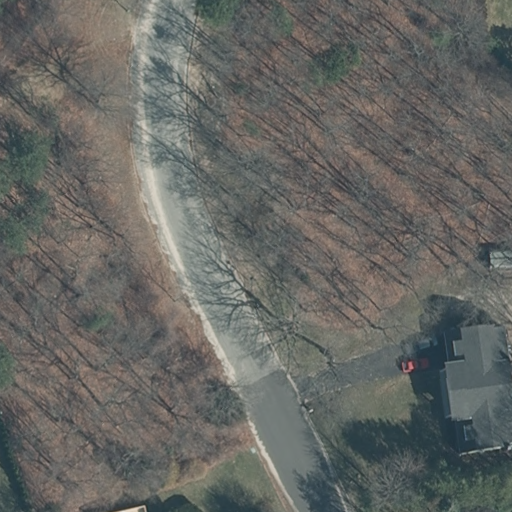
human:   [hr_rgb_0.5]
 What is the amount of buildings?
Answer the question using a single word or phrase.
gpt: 2

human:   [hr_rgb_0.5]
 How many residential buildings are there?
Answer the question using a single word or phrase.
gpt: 2

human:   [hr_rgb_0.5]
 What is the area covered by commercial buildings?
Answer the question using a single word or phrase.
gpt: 0m2

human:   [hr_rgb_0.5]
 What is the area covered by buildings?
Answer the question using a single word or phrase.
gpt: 550m2

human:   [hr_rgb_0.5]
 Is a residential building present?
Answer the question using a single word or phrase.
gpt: yes

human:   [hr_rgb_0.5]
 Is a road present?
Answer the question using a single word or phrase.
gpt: yes

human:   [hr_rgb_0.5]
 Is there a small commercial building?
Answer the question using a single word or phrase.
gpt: no

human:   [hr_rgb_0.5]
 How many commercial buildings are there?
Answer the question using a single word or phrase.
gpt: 0

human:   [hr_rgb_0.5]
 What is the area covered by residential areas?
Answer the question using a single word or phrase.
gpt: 18626m2

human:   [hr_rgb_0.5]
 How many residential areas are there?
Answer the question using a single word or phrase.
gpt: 2

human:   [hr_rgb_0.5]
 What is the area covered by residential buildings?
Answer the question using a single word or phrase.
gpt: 550m2

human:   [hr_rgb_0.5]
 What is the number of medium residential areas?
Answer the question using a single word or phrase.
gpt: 0

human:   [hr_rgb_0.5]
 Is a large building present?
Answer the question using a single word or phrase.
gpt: no

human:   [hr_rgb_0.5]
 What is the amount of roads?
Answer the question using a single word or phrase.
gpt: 1

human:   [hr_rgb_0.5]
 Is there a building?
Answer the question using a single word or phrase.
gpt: yes

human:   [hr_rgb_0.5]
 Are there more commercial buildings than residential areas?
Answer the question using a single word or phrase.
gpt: no

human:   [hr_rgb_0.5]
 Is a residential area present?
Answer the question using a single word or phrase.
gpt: yes

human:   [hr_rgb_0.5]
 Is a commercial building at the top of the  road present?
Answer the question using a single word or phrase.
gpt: no

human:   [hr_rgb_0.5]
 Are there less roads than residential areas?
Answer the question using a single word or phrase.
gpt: yes

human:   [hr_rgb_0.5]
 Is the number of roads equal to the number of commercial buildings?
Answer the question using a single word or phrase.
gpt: no

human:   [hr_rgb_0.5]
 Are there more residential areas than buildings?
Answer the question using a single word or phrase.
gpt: no

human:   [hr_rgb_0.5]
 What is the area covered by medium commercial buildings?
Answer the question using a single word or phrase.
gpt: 0m2

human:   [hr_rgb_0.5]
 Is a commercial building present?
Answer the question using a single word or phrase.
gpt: no

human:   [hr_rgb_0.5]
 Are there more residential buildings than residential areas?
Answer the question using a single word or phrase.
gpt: no

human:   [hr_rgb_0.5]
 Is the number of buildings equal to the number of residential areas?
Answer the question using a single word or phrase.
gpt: yes

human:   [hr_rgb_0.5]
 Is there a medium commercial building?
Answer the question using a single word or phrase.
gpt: no

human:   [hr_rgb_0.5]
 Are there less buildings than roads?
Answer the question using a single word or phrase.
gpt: no

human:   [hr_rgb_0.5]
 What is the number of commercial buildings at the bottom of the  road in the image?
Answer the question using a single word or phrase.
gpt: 0

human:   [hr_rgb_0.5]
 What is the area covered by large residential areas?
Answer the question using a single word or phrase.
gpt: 18626m2

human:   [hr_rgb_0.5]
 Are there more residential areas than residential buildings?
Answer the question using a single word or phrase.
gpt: no

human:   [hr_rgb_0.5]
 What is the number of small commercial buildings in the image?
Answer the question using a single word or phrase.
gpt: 0

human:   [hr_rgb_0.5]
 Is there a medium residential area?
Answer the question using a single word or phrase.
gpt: no

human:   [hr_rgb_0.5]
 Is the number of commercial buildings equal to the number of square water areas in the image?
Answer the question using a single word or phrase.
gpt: yes

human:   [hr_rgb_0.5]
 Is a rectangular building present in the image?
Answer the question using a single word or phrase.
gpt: no

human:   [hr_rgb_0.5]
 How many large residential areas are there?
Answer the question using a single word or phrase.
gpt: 2

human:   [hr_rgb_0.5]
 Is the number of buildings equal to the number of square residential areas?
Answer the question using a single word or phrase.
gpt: no

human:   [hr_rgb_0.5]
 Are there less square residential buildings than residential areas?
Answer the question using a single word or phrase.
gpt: yes

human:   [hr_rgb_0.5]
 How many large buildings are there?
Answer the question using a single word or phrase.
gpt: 0

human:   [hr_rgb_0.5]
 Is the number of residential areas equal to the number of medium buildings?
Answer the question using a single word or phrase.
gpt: yes

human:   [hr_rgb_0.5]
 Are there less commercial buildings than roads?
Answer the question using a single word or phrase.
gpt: yes

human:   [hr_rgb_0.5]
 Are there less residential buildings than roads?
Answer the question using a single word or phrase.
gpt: no

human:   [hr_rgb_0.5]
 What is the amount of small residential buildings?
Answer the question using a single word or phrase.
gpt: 0

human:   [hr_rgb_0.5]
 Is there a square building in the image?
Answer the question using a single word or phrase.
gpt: no

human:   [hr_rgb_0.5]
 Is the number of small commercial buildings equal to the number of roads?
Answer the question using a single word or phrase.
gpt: no

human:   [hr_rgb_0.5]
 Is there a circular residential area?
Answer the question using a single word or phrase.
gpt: no

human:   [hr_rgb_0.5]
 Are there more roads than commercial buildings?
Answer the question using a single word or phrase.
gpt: yes

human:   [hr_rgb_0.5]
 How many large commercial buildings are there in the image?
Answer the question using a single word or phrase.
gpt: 0

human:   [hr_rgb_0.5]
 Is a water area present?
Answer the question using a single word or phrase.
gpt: no

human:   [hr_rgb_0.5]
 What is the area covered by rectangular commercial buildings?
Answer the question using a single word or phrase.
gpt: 0m2

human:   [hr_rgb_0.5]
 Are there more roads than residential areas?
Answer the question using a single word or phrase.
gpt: no

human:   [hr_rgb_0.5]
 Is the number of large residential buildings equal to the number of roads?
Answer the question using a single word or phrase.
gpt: no

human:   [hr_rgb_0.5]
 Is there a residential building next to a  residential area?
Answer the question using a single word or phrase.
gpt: yes

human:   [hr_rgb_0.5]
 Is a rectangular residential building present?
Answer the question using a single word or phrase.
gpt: no

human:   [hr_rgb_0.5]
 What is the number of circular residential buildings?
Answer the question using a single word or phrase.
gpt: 0

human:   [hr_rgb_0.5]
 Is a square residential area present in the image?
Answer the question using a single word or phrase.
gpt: no

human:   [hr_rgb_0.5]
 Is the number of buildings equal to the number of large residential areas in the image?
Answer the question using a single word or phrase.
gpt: yes

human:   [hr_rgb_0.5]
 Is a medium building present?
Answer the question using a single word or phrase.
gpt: yes

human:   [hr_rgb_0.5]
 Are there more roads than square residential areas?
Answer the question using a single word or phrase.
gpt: yes

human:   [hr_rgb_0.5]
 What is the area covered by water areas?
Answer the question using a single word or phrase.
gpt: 0m2

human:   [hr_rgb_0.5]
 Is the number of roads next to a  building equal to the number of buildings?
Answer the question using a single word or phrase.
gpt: no

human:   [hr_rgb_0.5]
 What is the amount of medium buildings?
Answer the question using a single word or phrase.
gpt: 2

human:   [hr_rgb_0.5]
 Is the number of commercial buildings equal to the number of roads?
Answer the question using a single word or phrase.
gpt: no

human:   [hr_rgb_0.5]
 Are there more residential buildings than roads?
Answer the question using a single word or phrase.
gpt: yes

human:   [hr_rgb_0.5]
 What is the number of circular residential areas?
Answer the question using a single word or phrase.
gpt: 0